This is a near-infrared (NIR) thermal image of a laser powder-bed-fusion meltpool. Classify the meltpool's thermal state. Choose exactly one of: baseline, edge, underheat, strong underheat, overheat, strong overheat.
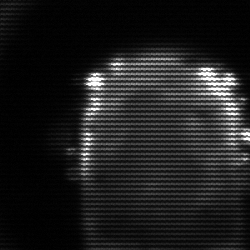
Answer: baseline